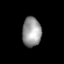
Tissue: lung
Cell type: Epithelial cells
Senescence score: 0.1713
Nuclear area (px): 549
Mean DAPI intensity: 151.009